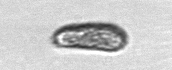
Label: Pseudochattonella_farcimen